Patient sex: M
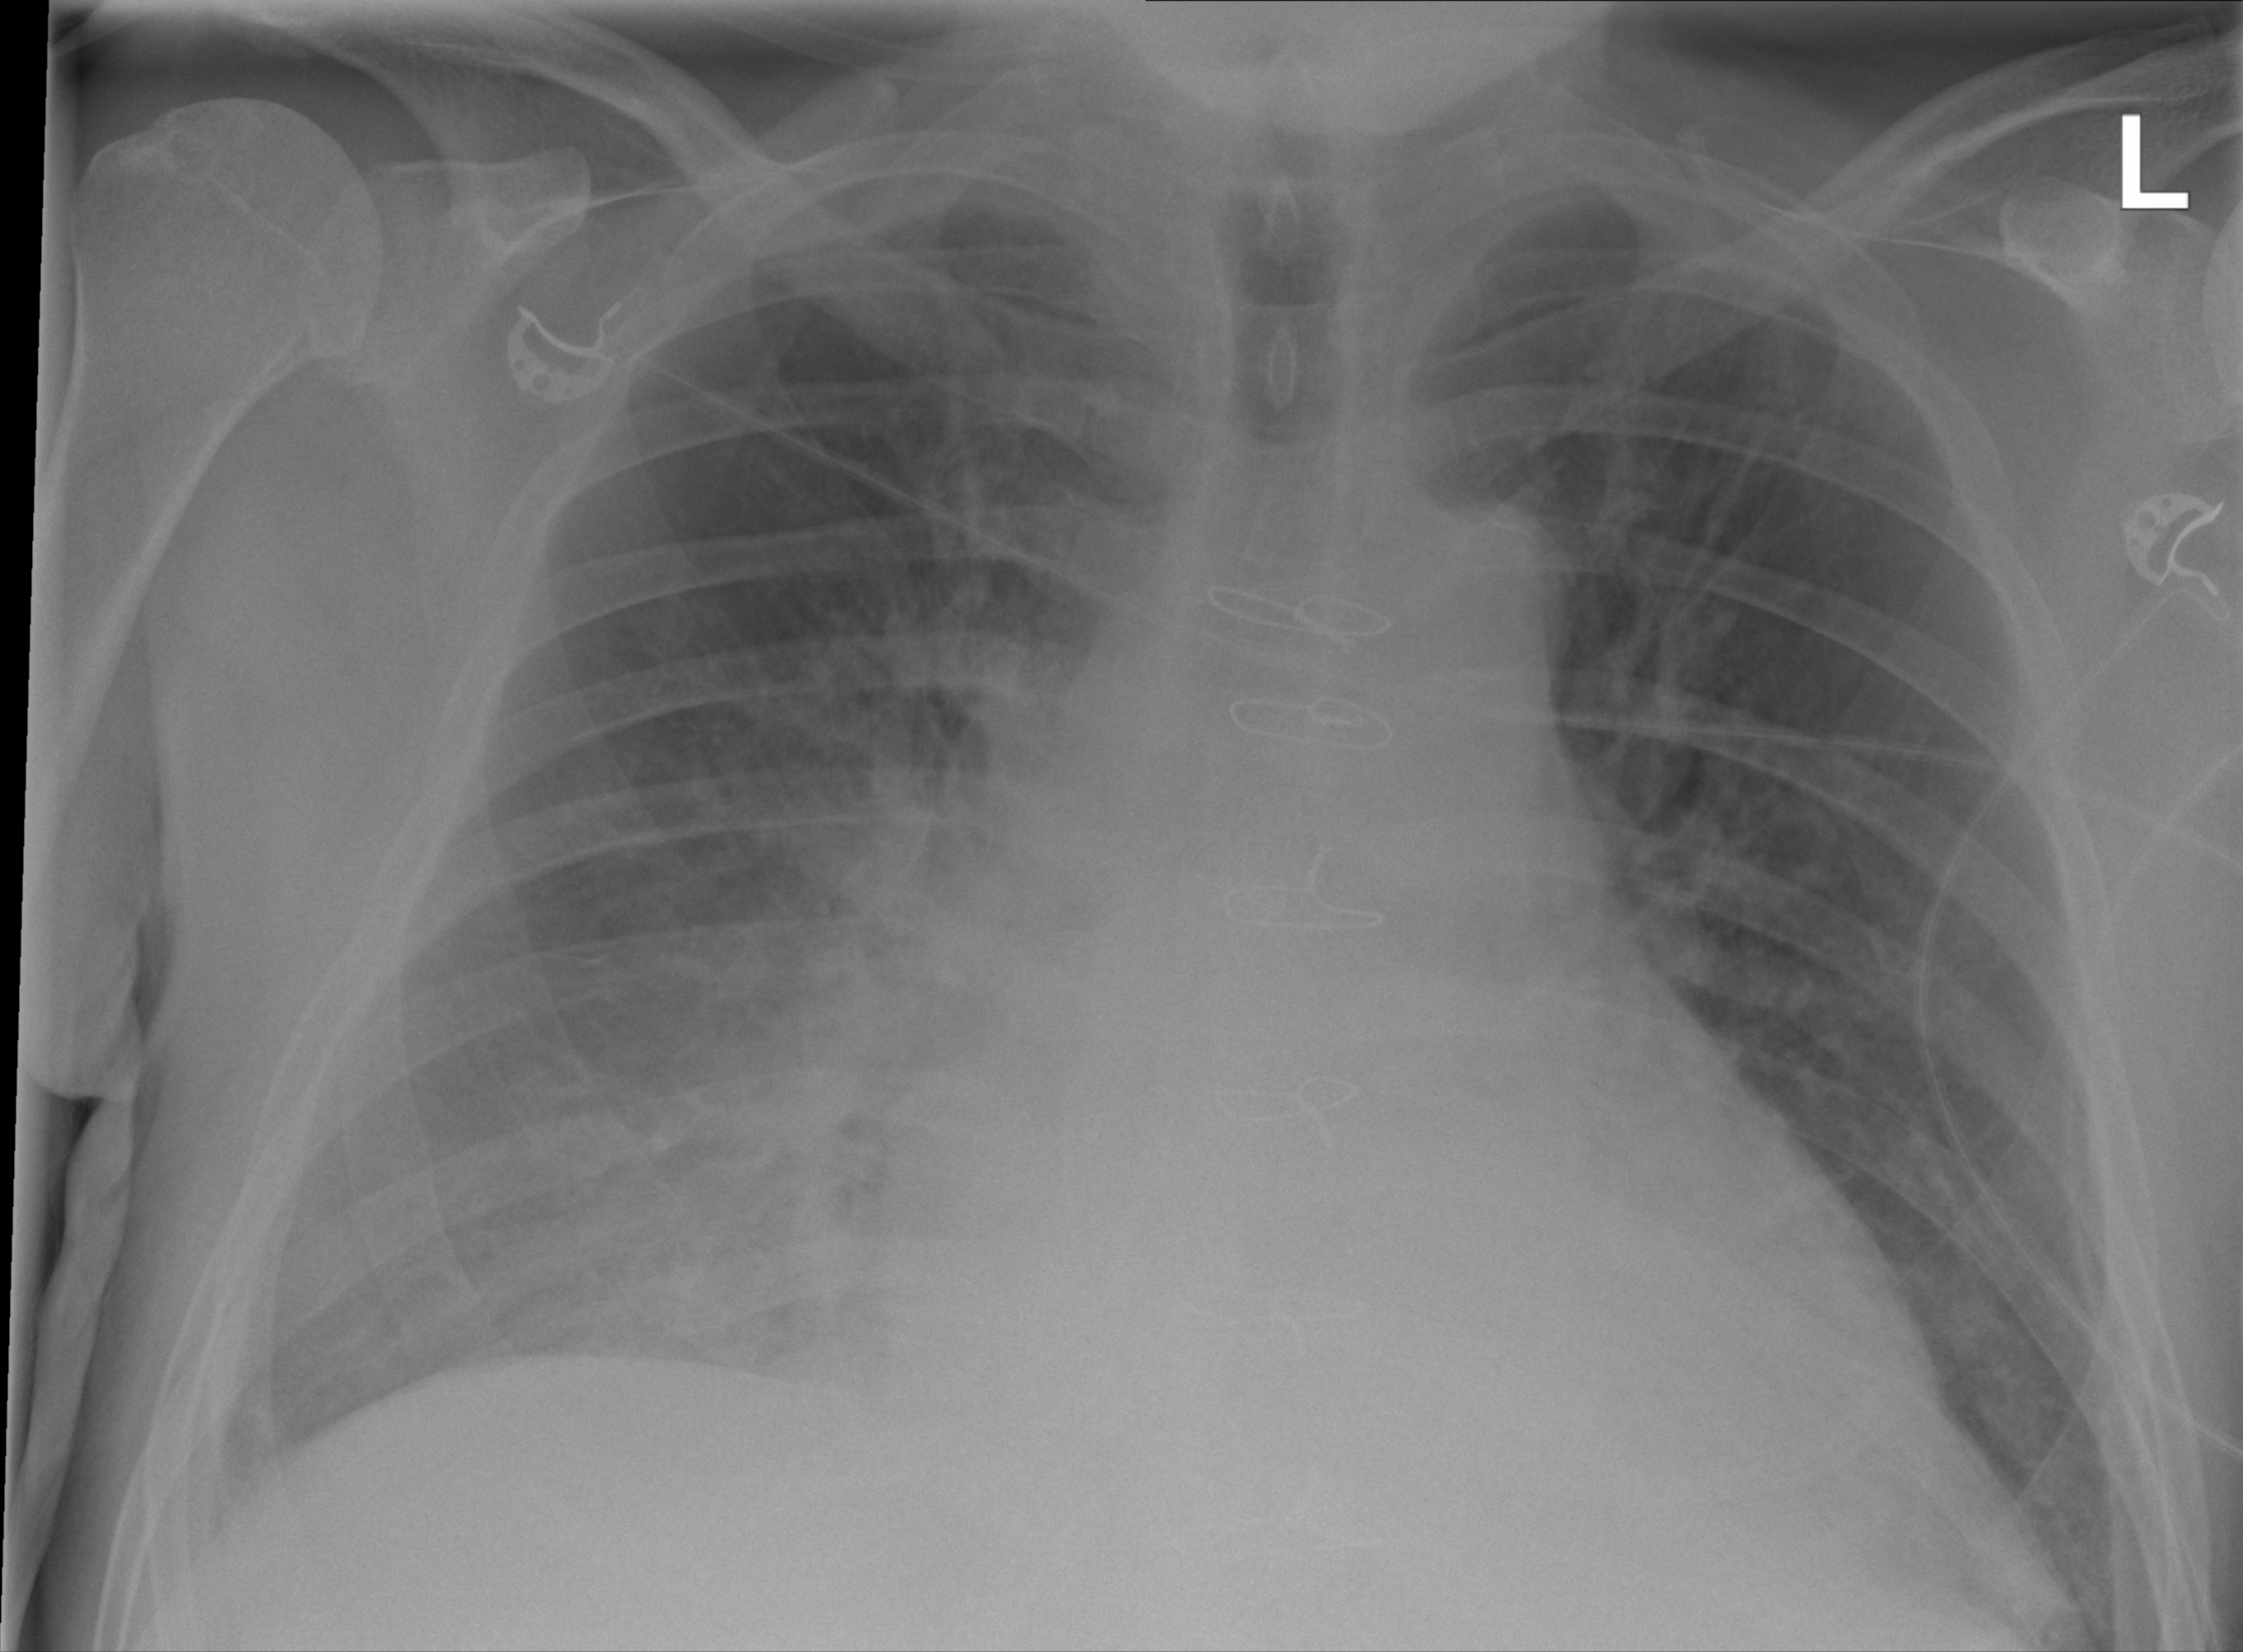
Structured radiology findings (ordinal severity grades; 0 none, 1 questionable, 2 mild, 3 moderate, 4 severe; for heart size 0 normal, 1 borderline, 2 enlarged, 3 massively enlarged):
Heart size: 2
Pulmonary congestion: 2
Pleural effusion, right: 2
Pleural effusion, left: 0
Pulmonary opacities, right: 2
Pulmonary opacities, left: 0
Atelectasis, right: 2
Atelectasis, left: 0